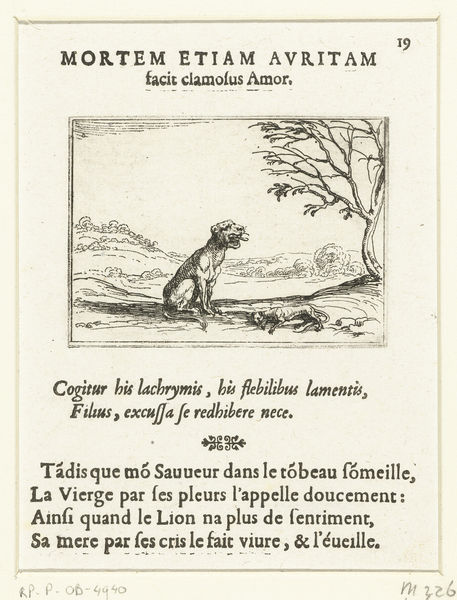
Titel: Een leeuwin brult bij haar levenloze welp
Künstler: Jacques Callot
Standort: Amsterdam
Institution: Rijksmuseum
Schlagwörter: chien, latin, plaine